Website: bh-photo
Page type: cart
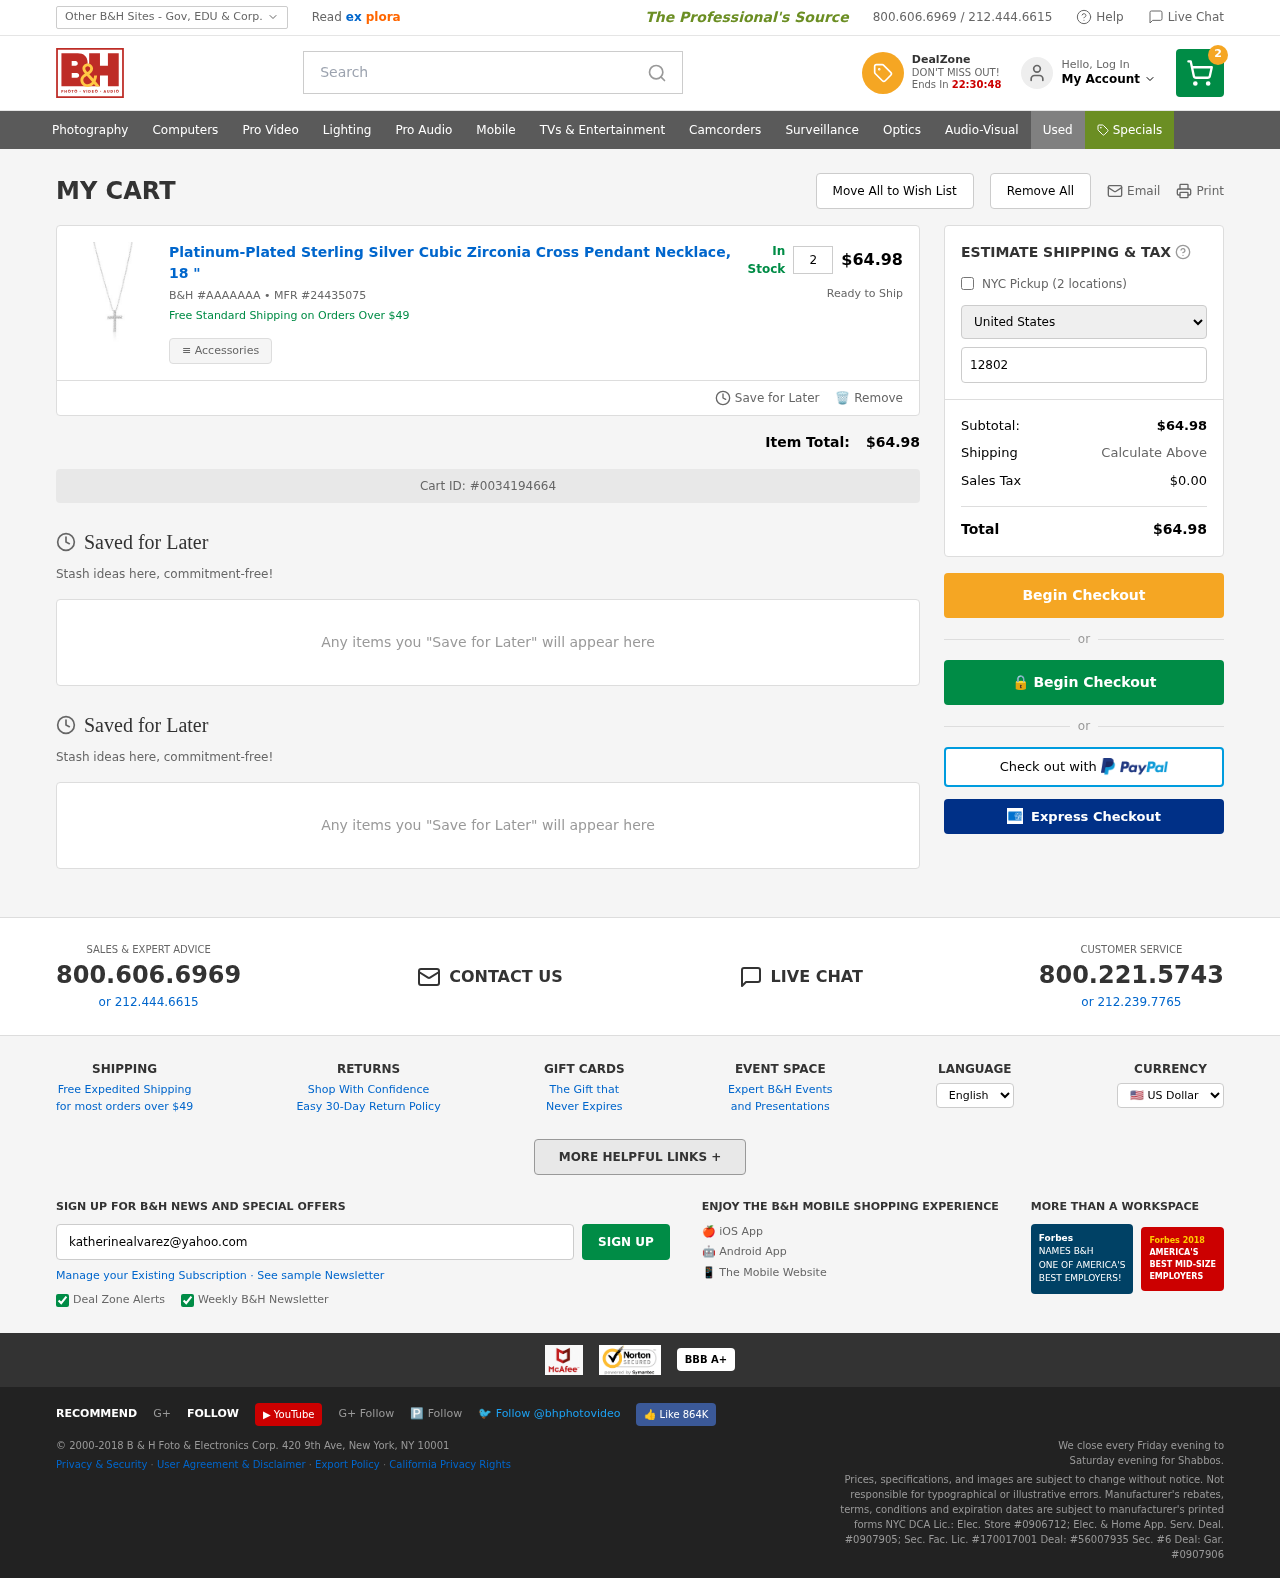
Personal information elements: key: PII_COUNTRY
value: United States
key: PII_EMAIL
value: katherinealvarez@yahoo.com
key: PII_POSTCODE
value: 12802
Product elements: key: PRODUCT1_NAME
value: Platinum-Plated Sterling Silver Cubic Zirconia Cross Pendant Necklace, 18 "
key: PRODUCT1_QUANTITY
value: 2
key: PRODUCT1_SKU
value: AAAAAAA
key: PRODUCT1_MFR
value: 24435075
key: PRODUCT1_SUBTOTAL
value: $64.98
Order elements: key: ORDER_NUM_ITEMS
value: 2
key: ORDER_SUBTOTAL
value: $64.98
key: ORDER_ID
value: #0034194664
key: ORDER_TAX
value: $0.00
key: ORDER_TOTAL
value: $64.98
Search elements: key: HEADER_SEARCH
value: Search